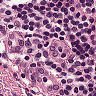
Metastatic tissue present: no